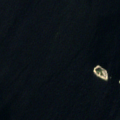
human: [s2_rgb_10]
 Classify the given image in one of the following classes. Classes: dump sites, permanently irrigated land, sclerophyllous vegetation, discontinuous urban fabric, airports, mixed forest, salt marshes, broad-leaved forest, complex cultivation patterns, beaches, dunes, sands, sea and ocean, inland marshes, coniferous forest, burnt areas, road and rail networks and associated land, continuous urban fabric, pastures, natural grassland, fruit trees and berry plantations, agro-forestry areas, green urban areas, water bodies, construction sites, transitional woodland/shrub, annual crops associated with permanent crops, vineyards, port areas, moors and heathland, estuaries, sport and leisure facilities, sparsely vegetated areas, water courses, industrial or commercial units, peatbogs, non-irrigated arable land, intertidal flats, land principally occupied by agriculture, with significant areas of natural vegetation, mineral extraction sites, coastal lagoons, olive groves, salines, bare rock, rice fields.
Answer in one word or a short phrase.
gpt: sea and ocean